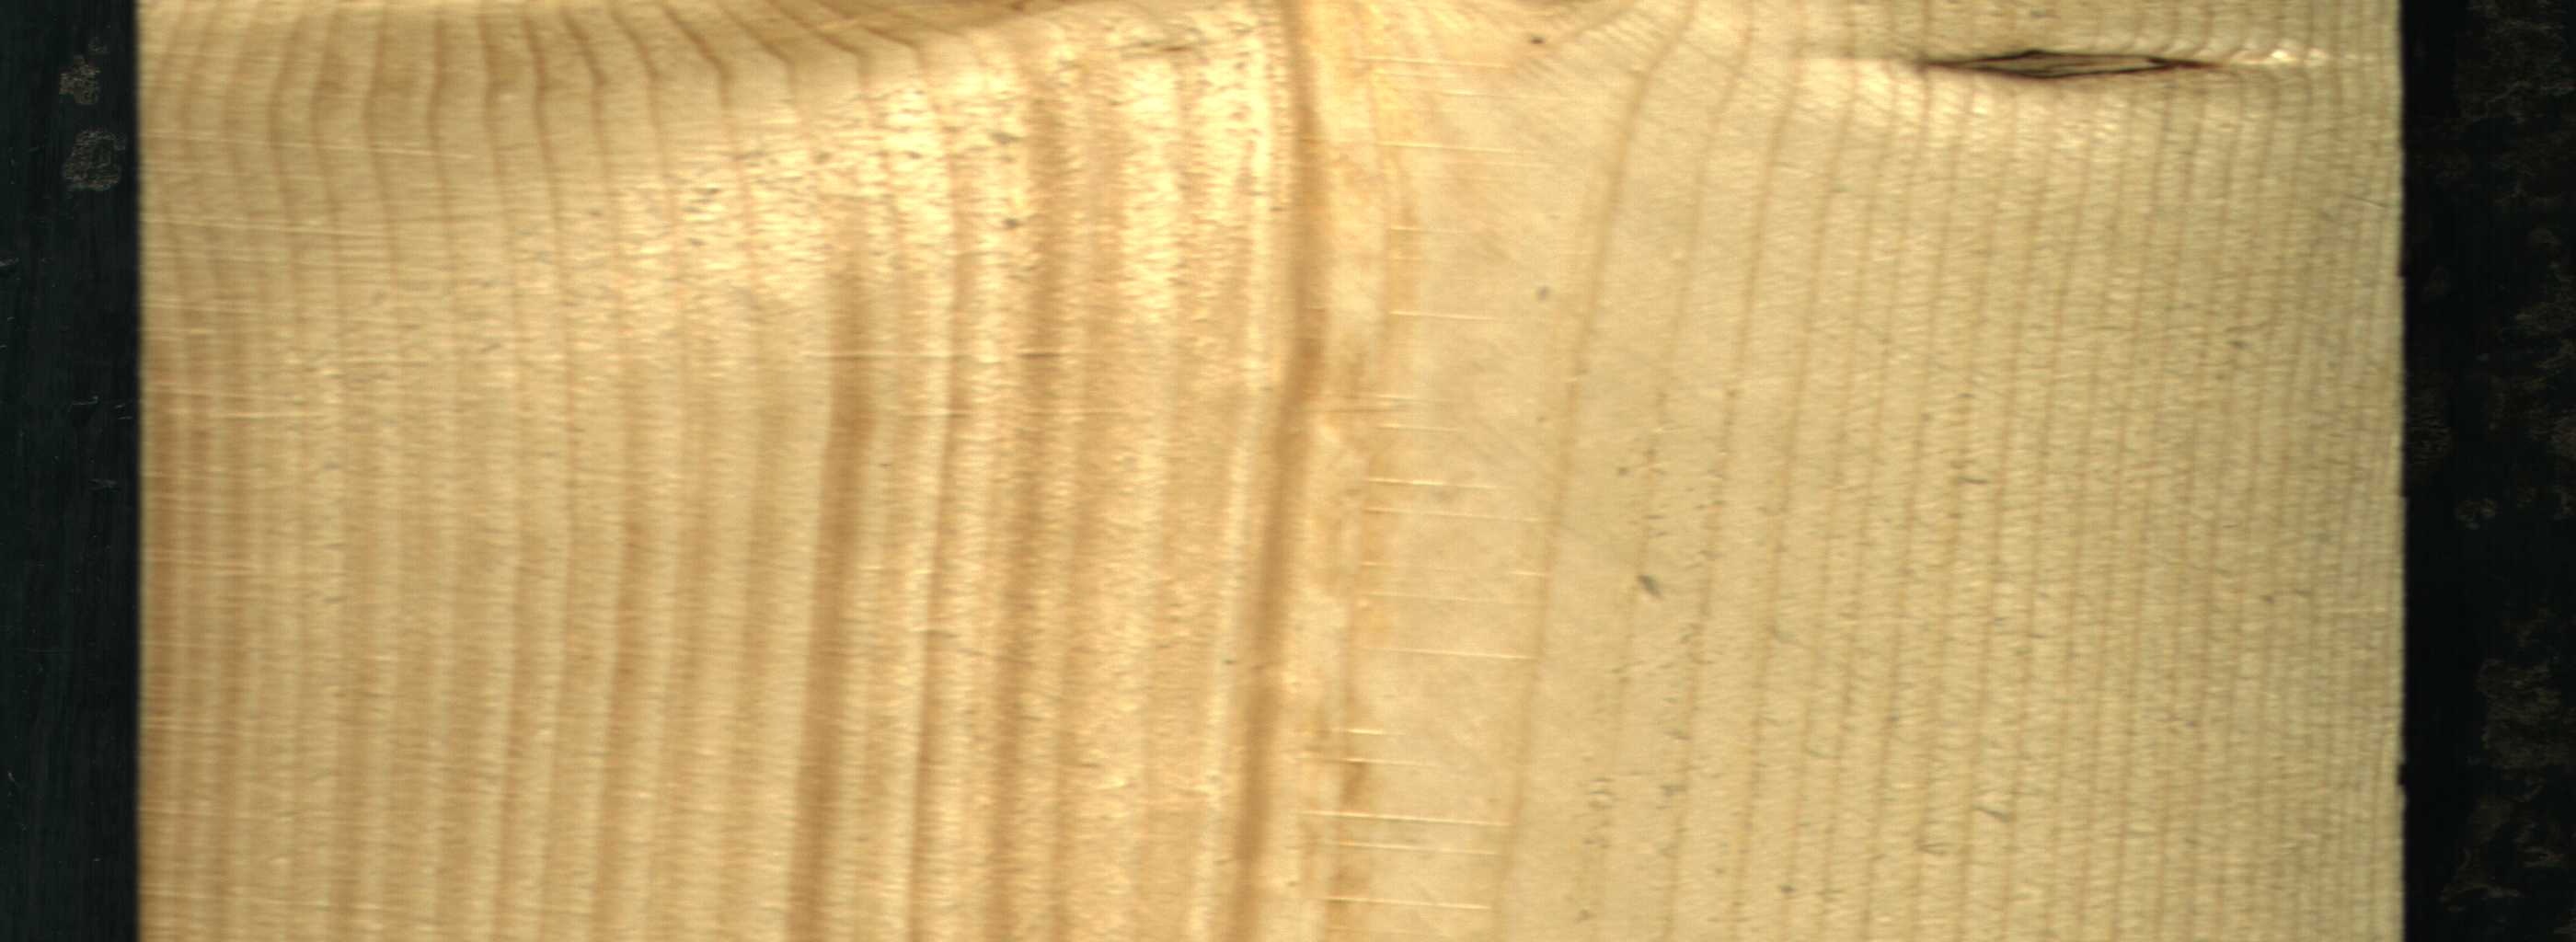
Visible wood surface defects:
Dead_Knot